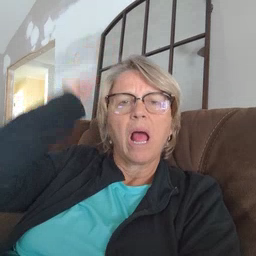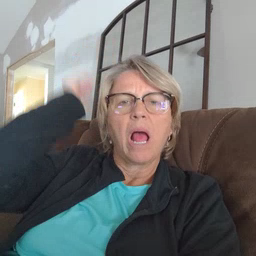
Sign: lion